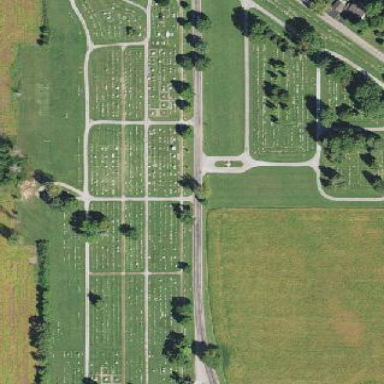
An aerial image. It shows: Graveyard.